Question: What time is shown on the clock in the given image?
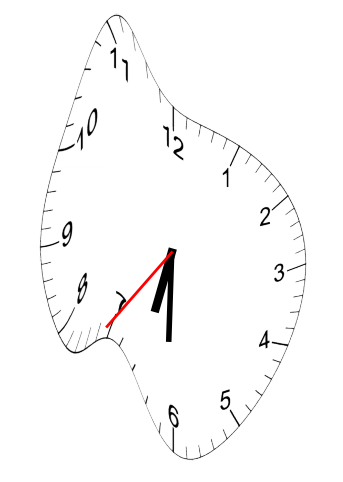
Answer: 06:30:36